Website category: sports
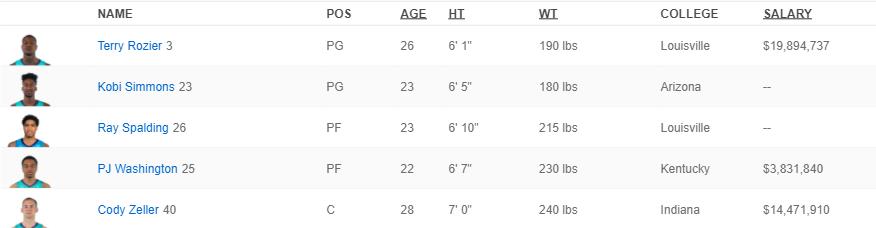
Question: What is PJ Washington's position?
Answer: PF

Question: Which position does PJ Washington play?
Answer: PF

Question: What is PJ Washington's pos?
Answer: PF

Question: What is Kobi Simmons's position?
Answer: PG

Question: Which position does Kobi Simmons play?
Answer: PG

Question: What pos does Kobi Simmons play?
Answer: PG

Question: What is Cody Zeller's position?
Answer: C

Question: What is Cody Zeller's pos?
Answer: C

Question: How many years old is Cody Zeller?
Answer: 28

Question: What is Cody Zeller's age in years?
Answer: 28

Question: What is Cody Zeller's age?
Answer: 28

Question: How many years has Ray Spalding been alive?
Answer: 23

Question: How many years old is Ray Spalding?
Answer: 23

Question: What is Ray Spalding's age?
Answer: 23

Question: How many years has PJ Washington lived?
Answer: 22

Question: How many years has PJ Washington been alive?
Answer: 22

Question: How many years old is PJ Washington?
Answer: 22

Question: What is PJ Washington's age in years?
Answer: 22

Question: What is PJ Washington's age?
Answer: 22

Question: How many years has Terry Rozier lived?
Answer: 26

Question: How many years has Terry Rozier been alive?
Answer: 26

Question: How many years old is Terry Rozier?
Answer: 26

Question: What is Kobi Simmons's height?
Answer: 6' 5"

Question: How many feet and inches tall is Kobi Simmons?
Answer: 6' 5"

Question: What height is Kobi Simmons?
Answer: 6' 5"

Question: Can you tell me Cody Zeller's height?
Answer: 7' 0"

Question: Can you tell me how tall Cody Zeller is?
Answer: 7' 0"

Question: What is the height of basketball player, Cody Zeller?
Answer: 7' 0"

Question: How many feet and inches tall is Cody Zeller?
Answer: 7' 0"

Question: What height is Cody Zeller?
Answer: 7' 0"

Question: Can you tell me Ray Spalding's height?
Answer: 6' 10"

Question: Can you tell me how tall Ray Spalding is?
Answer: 6' 10"

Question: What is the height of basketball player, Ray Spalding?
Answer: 6' 10"

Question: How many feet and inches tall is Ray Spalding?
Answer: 6' 10"

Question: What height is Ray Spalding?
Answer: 6' 10"

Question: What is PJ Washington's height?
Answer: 6' 7"

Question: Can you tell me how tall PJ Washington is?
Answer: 6' 7"

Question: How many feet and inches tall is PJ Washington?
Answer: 6' 7"

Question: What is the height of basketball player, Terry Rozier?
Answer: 6' 1"

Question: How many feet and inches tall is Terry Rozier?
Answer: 6' 1"

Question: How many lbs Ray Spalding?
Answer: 215 lbs

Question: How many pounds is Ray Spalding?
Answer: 215 lbs

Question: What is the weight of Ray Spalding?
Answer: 215 lbs

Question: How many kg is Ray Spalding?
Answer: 215 lbs

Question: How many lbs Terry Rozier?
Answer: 190 lbs

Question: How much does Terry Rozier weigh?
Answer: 190 lbs

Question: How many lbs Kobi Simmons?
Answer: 180 lbs

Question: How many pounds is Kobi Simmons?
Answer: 180 lbs

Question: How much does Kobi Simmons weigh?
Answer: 180 lbs

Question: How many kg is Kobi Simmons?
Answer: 180 lbs

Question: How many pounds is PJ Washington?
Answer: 230 lbs

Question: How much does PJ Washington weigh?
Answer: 230 lbs

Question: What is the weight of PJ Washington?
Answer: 230 lbs

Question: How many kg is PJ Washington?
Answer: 230 lbs

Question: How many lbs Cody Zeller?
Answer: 240 lbs

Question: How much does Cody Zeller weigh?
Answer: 240 lbs

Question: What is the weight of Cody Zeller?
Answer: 240 lbs

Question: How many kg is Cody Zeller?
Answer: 240 lbs

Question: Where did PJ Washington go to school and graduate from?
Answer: Kentucky

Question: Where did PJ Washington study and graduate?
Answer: Kentucky

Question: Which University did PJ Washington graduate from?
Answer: Kentucky

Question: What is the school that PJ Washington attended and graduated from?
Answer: Kentucky

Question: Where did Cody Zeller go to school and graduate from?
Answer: Indiana

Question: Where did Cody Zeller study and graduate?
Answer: Indiana